A time-domain waveform of one vibration snapshot from a rolling-element bearing is shown. Classify the bearing condition as one of: normal, inner_race, outer_race, ball.
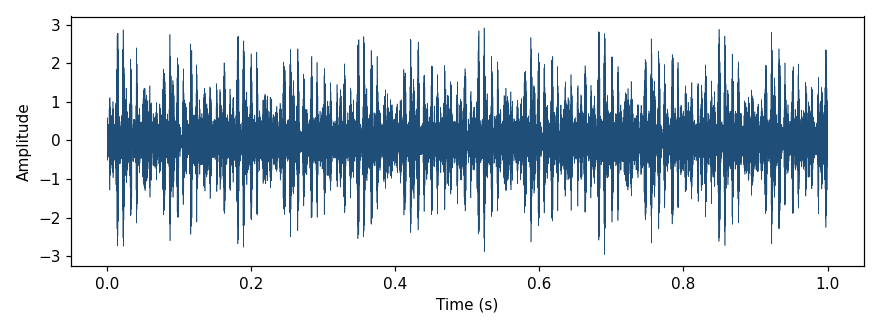
Answer: outer_race